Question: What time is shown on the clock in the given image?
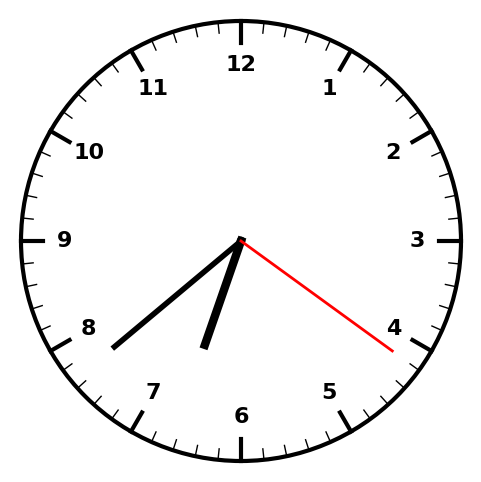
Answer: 06:38:21